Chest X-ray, AP view. Patient: 44 years old, sex M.
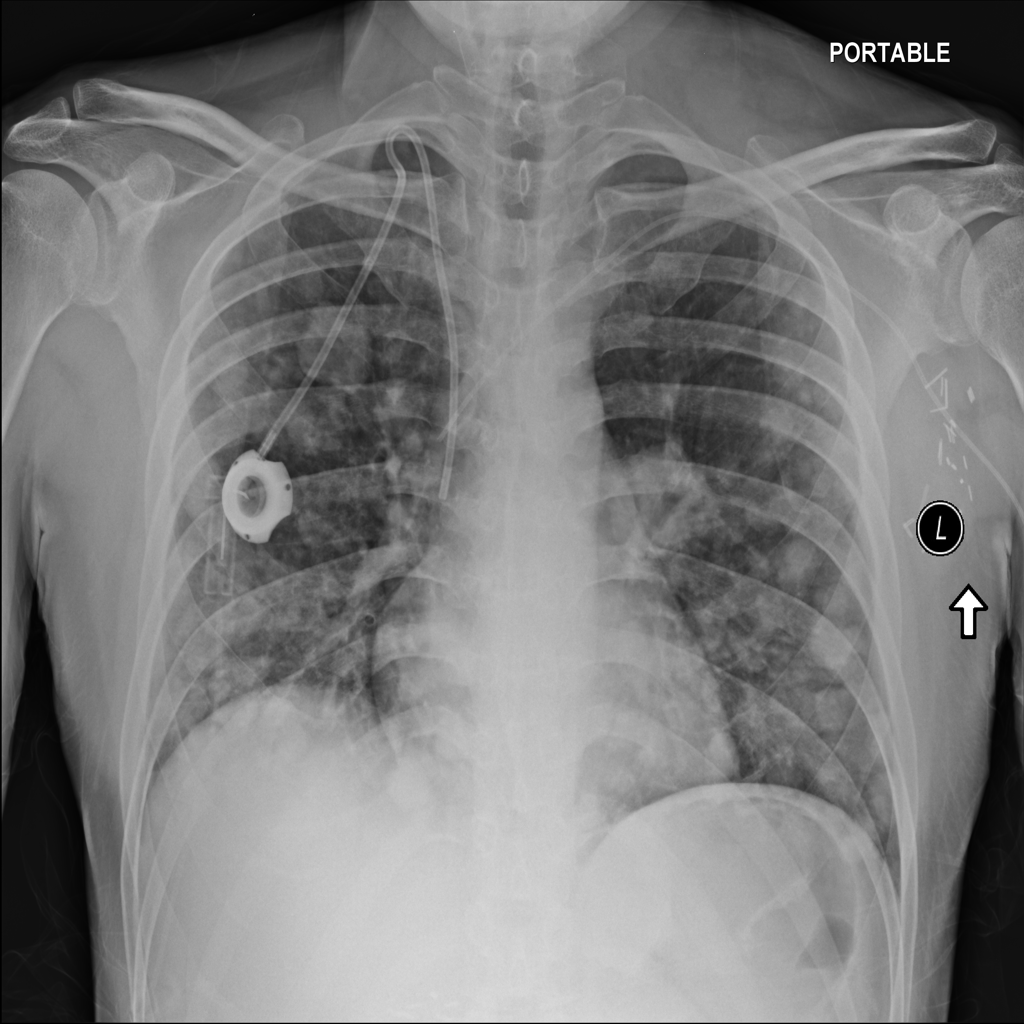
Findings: Edema, Infiltration